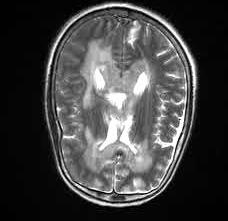
Label: notumor